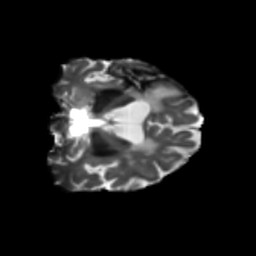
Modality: T2w
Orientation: coronal
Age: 79
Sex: female
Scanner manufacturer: siemens
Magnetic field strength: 3 T
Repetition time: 5.47 s
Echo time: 0.0854 s